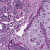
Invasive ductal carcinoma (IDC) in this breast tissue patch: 1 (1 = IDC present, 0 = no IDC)